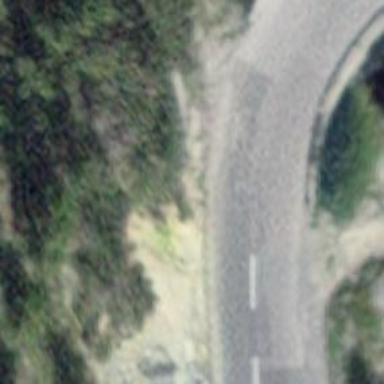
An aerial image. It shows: Unmarked crossing on the road.